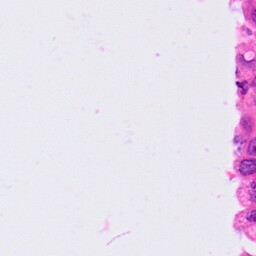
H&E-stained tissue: Lung